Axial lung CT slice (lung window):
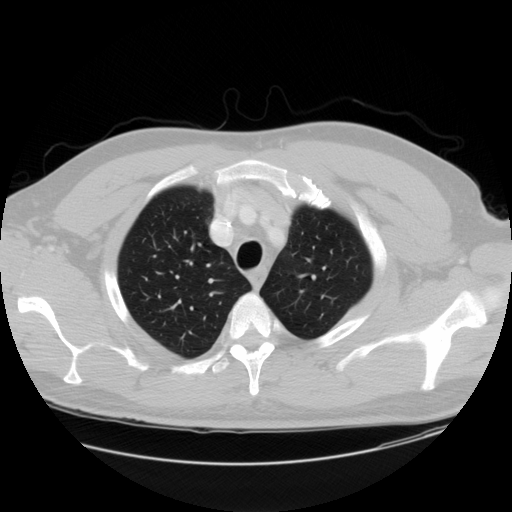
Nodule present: no